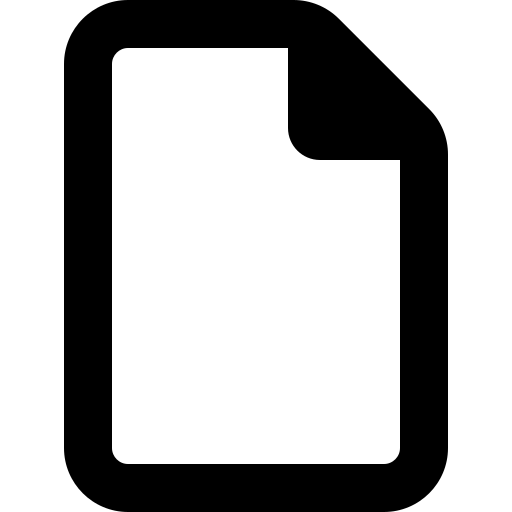
Tags: icon, FontAwesome, fa-icon, outline, file